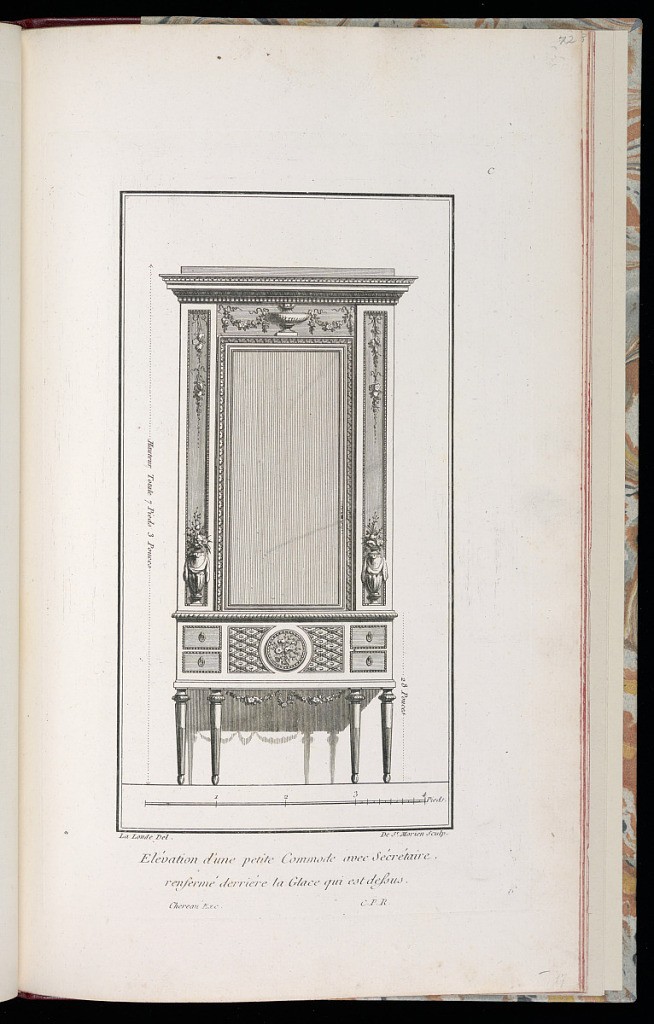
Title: Elévation d'une petite Commode avec Sécrétaire
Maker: Richard de Lalonde, French, active 1780–96
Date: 1775-1788
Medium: Etching on off-white laid paper
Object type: Print
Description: Design for a small dresser that also functions as a secretary desk, whose features are enclosed behind the glass above the dresser. The commode is decorated with ornament motifs including fluted legs, garland, lozenge, vases with flowers, lamb tongue, and egg and dart. The plate is signed and numbered.